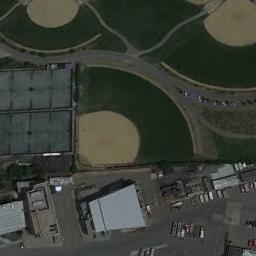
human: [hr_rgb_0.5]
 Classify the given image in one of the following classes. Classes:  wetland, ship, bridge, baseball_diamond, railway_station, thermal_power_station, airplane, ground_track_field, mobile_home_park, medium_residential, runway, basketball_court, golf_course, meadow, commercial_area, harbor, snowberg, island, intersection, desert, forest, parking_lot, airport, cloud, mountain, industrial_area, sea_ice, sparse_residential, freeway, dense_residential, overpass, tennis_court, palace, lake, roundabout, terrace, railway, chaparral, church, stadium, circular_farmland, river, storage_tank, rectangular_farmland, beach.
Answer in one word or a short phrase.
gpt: baseball_diamond